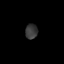
Tissue: lung
Cell type: Epithelial cells
Senescence score: 0.1768
Nuclear area (px): 184
Mean DAPI intensity: 55.576